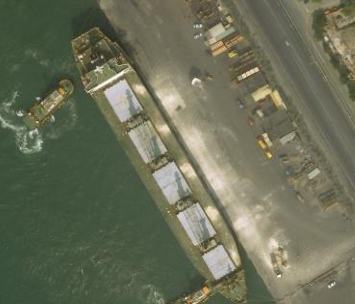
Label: Cargo_ship